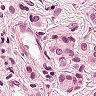
Metastatic tissue present: yes